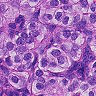
Metastatic tissue present: yes